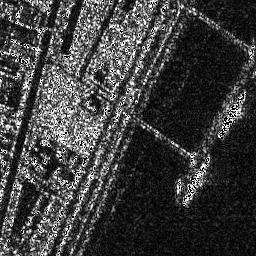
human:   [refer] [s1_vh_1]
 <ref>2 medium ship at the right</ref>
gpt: <box>[[70, 59, 82, 80, 0]], [[83, 35, 96, 53, 0]]</box>